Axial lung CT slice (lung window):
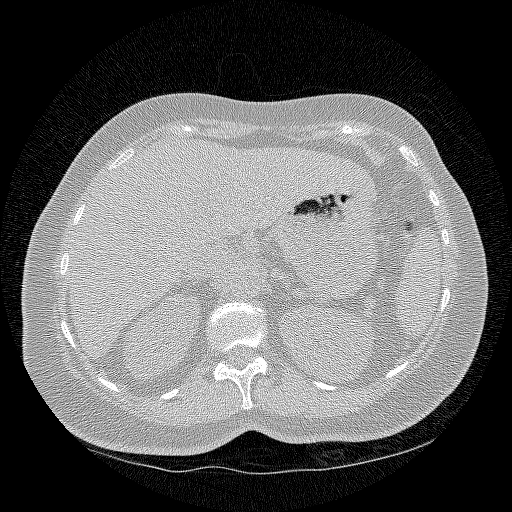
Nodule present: no